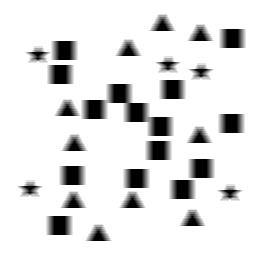
Squares: 15
Triangles: 10
Stars: 5
Total shapes: 30